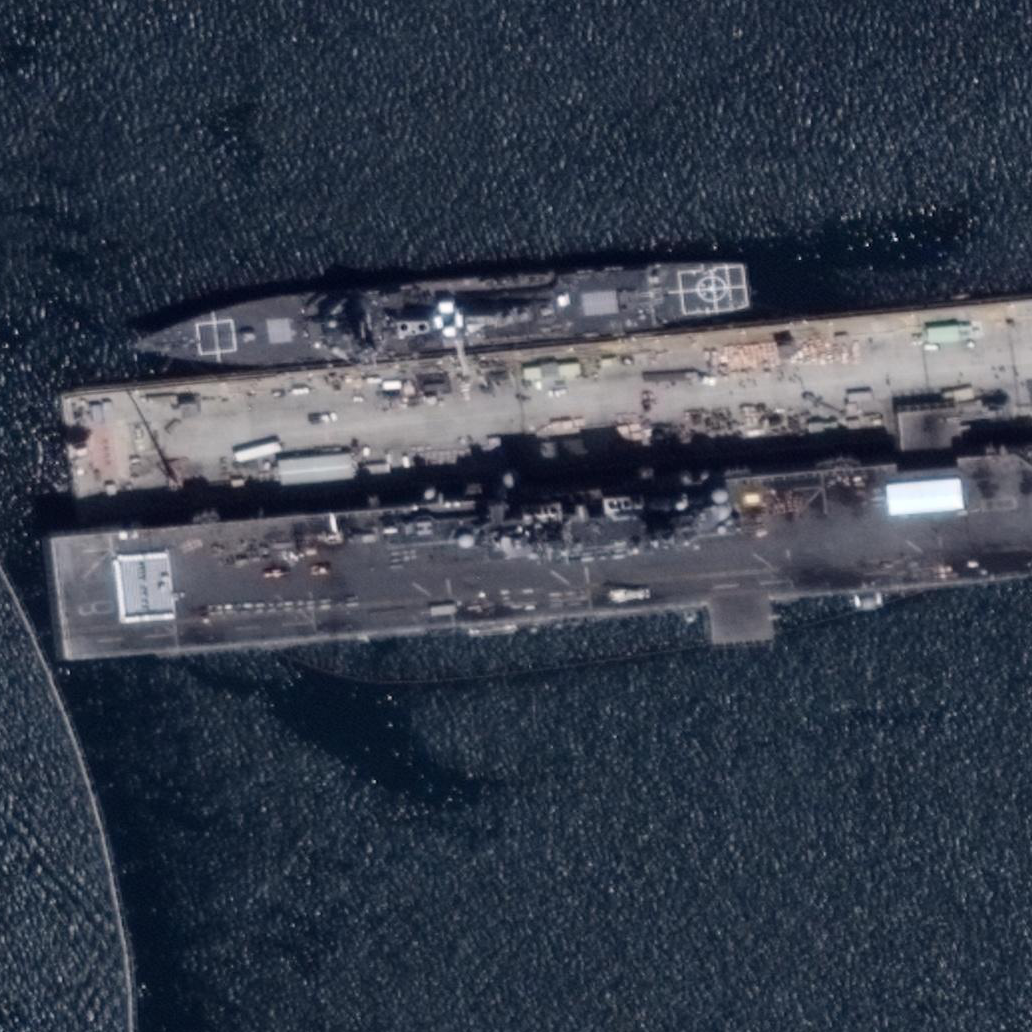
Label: assault